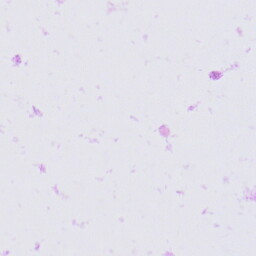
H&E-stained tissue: Prostate